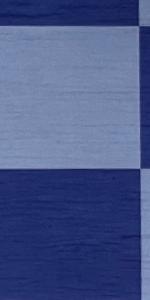
Label: Empty